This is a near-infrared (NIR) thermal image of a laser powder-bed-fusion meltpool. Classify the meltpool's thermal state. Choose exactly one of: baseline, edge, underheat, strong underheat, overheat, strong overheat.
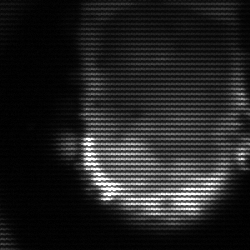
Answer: baseline